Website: crate-barrel
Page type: newsletter-management
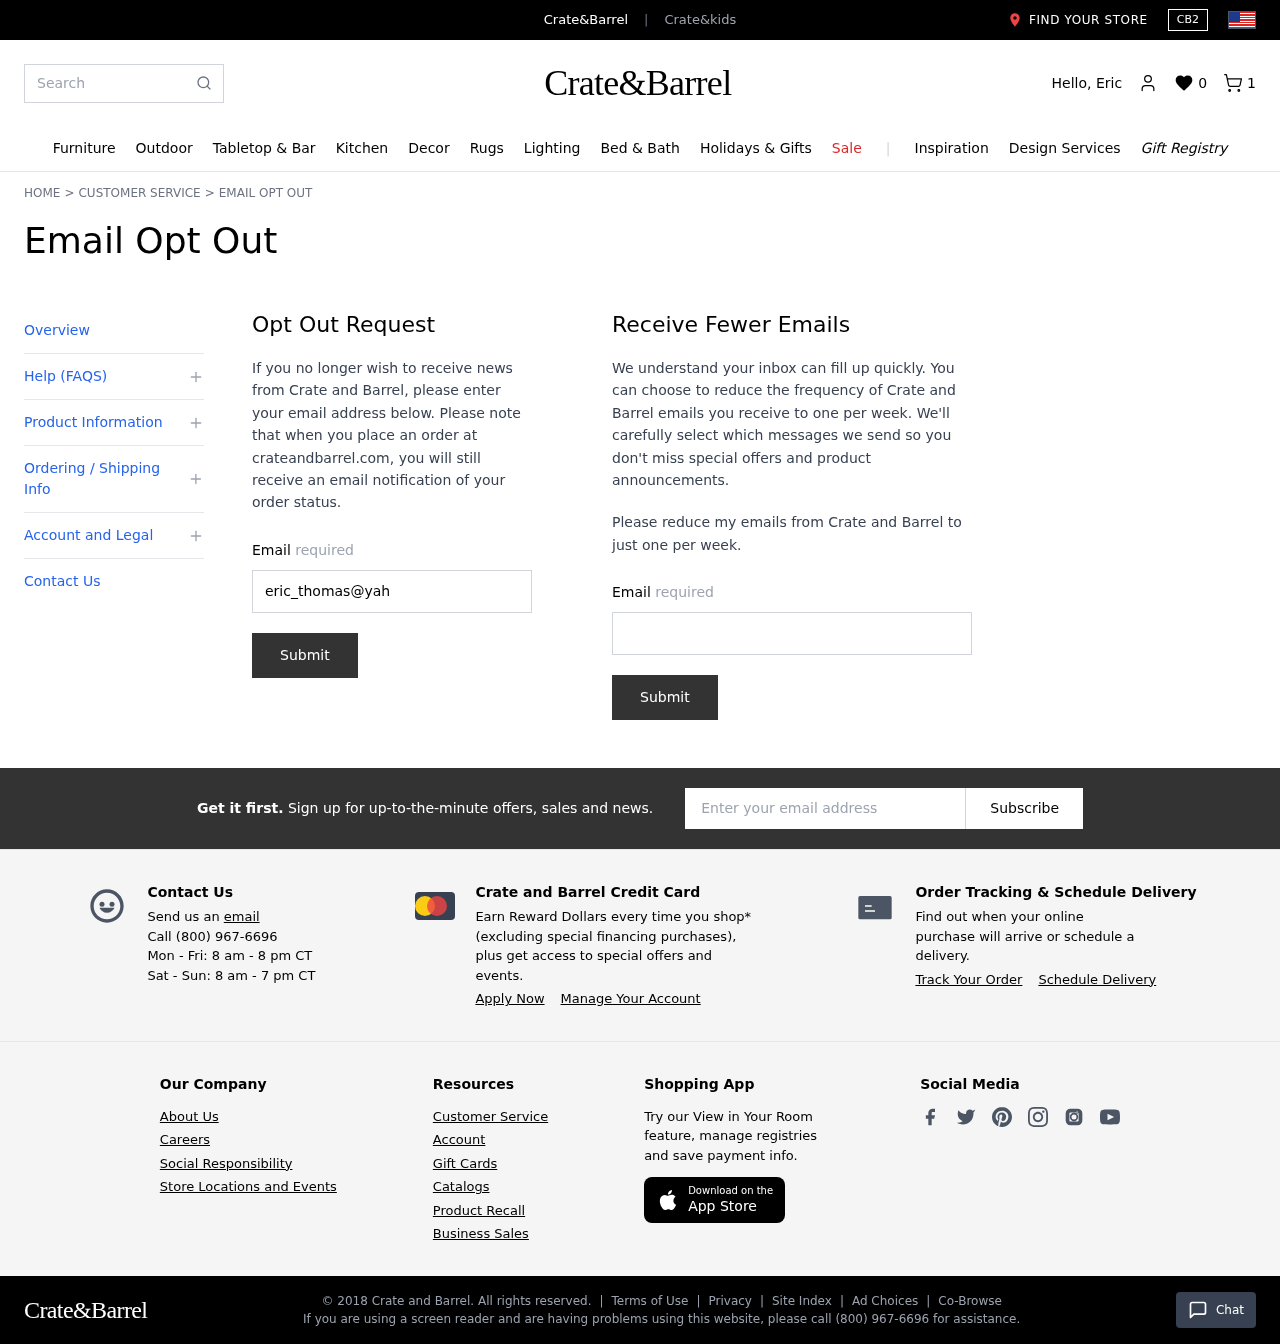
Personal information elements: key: PII_EMAIL
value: eric_thomas@yahoo.com
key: PII_EMAIL2
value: eric_thomas@yahoo.com
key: PII_EMAIL3
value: eric_thomas@yahoo.com
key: PII_FIRSTNAME
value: Eric
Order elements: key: ORDER_NUM_ITEMS
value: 1
Search elements: key: HEADER_SEARCH
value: Search
Other elements: key: WISHLIST_COUNT
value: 0